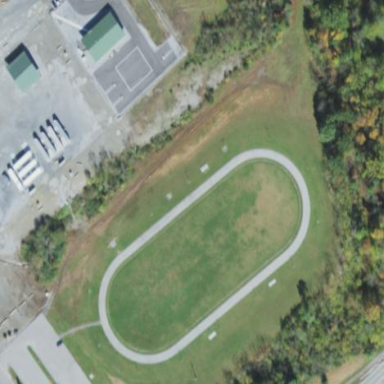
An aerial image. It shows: Track located within leisure land area.